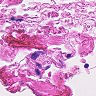
Metastatic tissue present: no